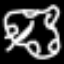
Label: mushroom